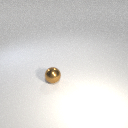
small brown metal sphere